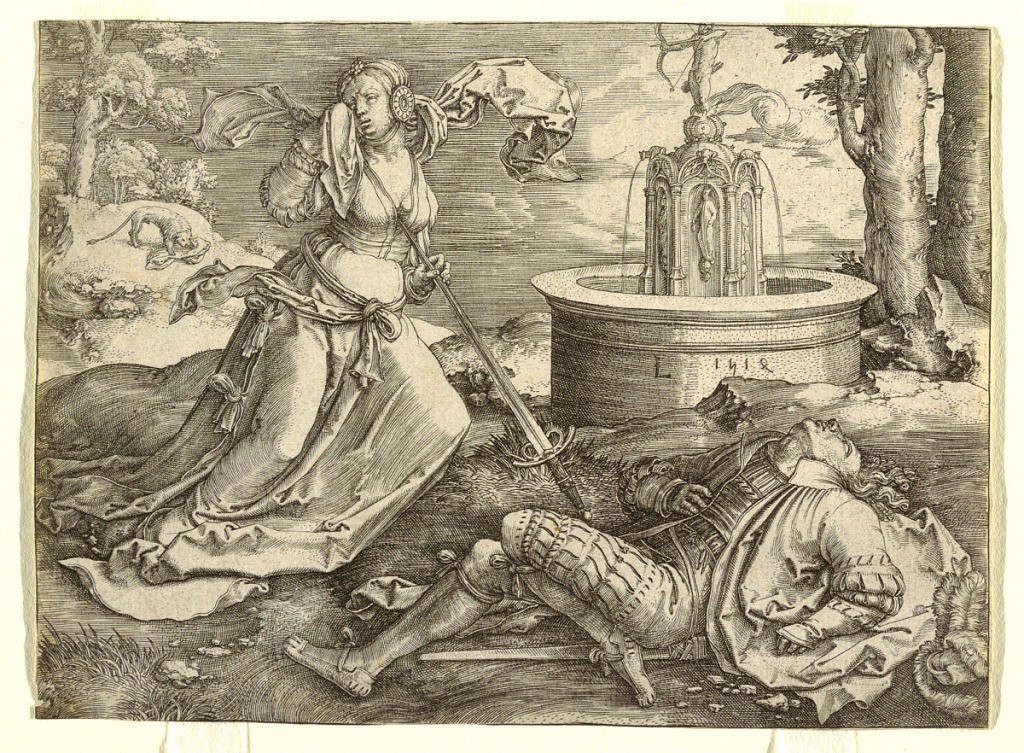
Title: Pyramus and Thisbe
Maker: Lucas van Leyden, Netherlandish, ca. 1494–1533
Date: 1514
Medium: Engraving on cream laid paper
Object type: Print
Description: At right the body of Pyramus is on the ground, and at left stands Thisbe, throwing herself on her sword.  A fountain is seen in the background at right.